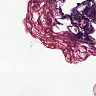
Metastatic tissue present: no